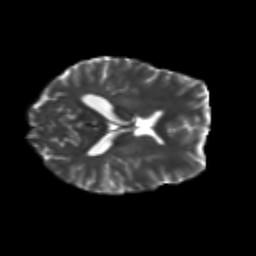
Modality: T2w
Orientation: axial
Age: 23
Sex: female
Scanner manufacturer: siemens
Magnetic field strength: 3 T
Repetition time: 3.5 s
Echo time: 0.104 s